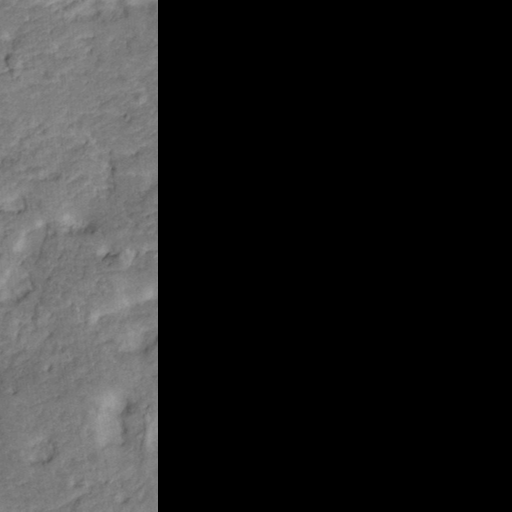
Classes present: Background, Cone